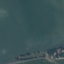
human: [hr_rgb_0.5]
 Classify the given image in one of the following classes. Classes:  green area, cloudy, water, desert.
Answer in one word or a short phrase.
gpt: water